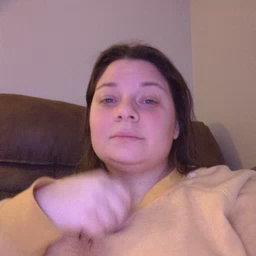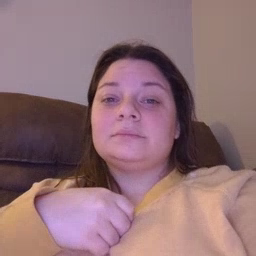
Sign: snack